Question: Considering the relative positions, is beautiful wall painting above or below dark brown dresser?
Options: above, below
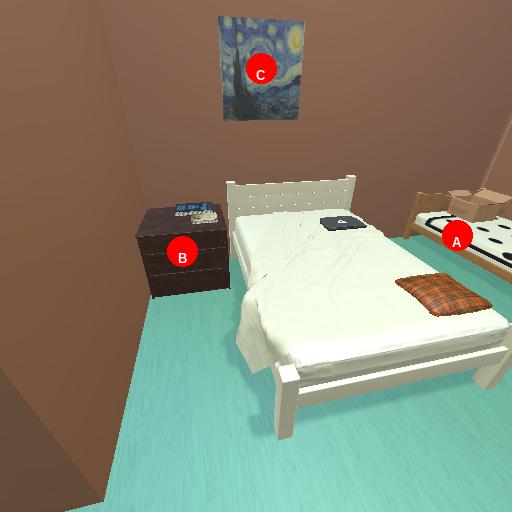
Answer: above